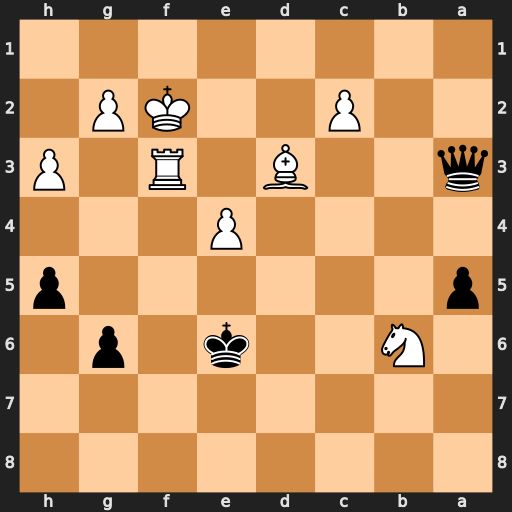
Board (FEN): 8/8/1N2k1p1/p6p/4P3/q2B1R1P/2P2KP1/8
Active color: b
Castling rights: -
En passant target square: -
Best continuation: Qc5+ Ke2 Qxb6